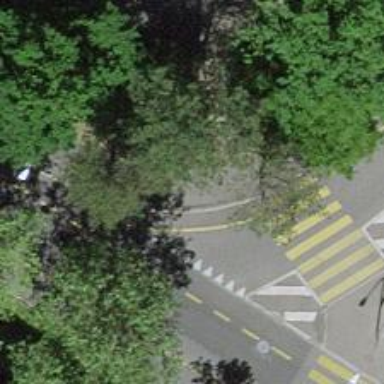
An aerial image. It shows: Sidewalk.